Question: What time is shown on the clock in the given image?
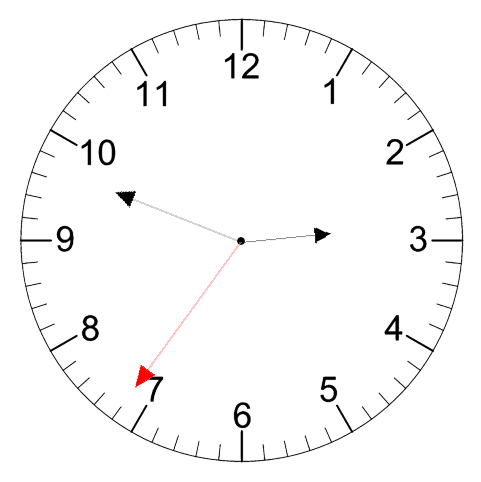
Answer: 02:48:36